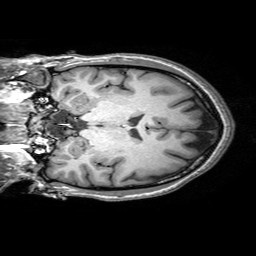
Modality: T1w
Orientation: coronal
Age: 24
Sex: female
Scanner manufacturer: philips
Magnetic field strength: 3 T